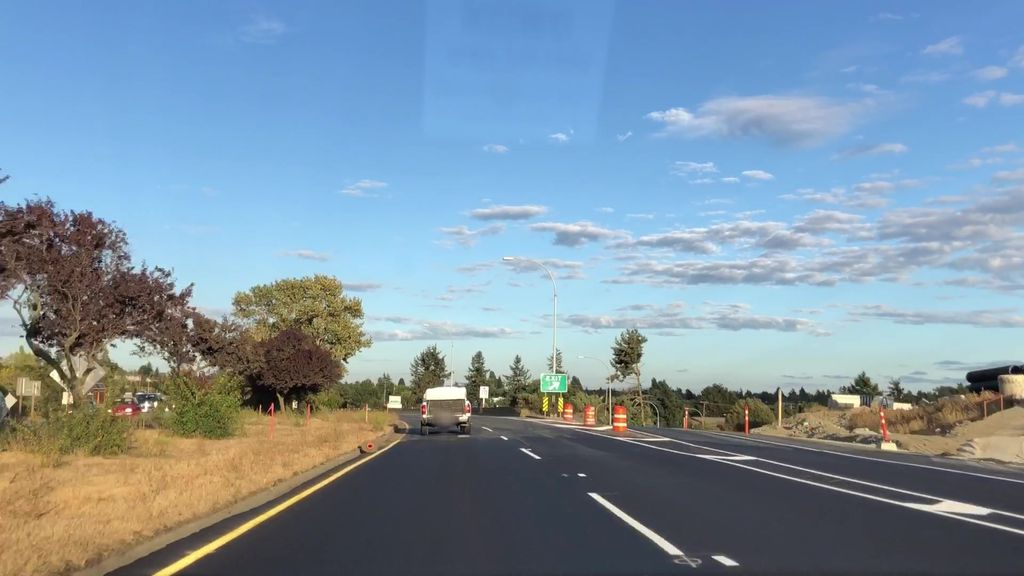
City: victoria